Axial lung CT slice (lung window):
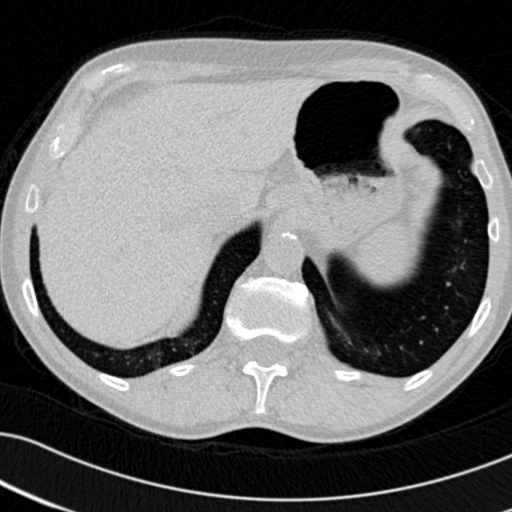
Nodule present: no